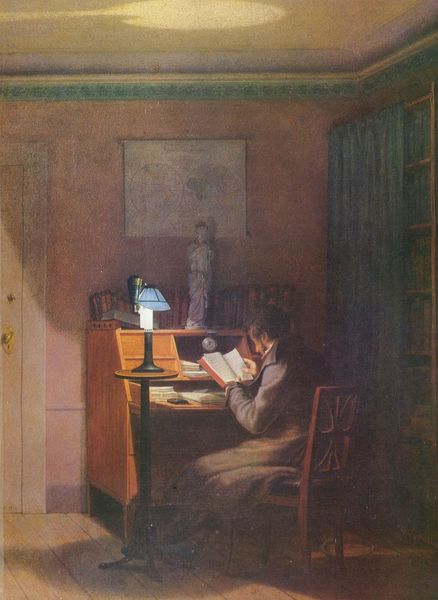
Titel: Der elegante Leser
Künstler: Georg Friedrich Kersting
Standort: Weimar
Institution: Kunstsammlungen zu Weimar
Schlagwörter: blau, dunkel, gemälde, mann, schatten, weiß, gelb, grün, ocker, sitzen, abend, braun, fenster, hell, lampe, licht, nacht, raum, rücken, schwarz, stuhl, tisch, tür, zimmer, haus, malerei, anzug, bart, regal, wand, gesicht, mensch, rahmen, bild, innenraum, vorhang, boden, figur, interieur, mantel, sessel, decke, blatt, rosa, genre, skulptur, statue, rückenansicht, arbeitszimmer, bücher, papier, ruhe, schreibtisch, zimmerecke, lampenschirm, lehne, sitz, man, parkett, abends, arbeiten, türe, dielen, friedrich, romantik, bordüre, tapete, holzboden, lesen, stuhllehne, atelier, hausmantel, tischchen, stuck, stimmung, stube, gardiene, lichteinfall, spitzweg, antike, buch, denken, hinten, stich, plakat, dielenboden, statuette, kotletten, poster, biedermeier, bücherregal, schein, karte, talar, seiten, lesender, lichtstimmung, heimelig, bibliothek, leser, balu, gelehrter, lesend, studieren, dürer, kersting, schreibpult, sekretär, drinnen, studium, schreibschrank, stehlampe, welt, leselampe, schreibtischlampe, vergangenheit, vorhanf, lichtkegel, studio, wissenschaft, blättern, zuhause, gaslampe, biedermaier, kunstlicht, weltkarte, bildung, studierstube, daheim, stehtisch, fnester, suthl, turhanckel, tür stuhl, carl sputzweg, stehtischchen, stihllehne, stuhl#, #statue, ##schein